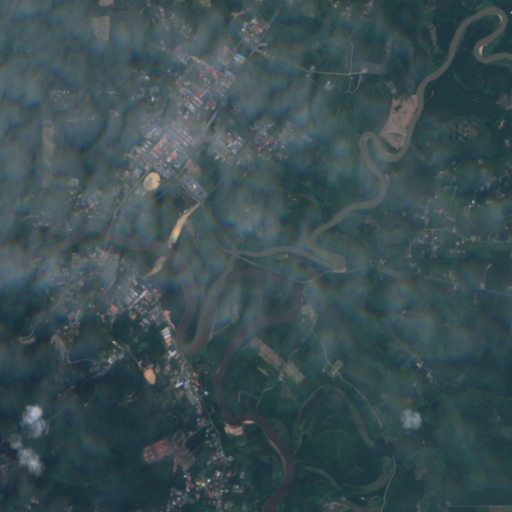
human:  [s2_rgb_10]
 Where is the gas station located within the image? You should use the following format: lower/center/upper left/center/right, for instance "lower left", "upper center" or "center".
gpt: The gas station is located in the center left of the image.
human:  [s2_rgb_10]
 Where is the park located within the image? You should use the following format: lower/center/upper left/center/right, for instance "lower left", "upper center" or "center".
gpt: The park is located in the center left of the image.
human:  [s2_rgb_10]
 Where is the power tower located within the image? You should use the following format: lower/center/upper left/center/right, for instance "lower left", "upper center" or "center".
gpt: The power tower is located in the upper left of the image.
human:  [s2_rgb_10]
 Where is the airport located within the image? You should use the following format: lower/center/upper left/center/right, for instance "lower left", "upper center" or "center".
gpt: There is no airport in the image.